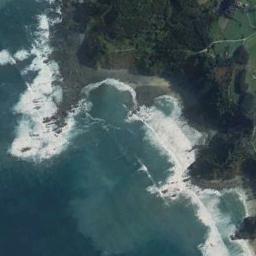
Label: beach